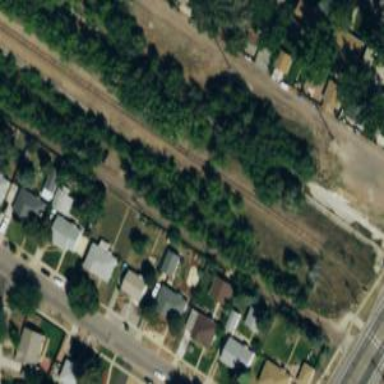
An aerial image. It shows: Alley classified as service road.